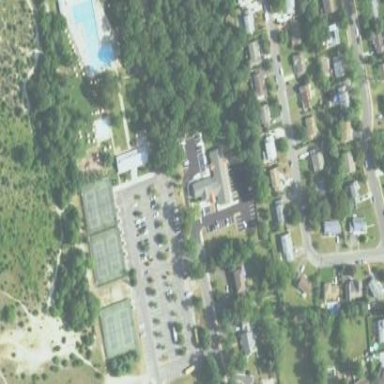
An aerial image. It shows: Sports center with facilities for swimming and tennis.